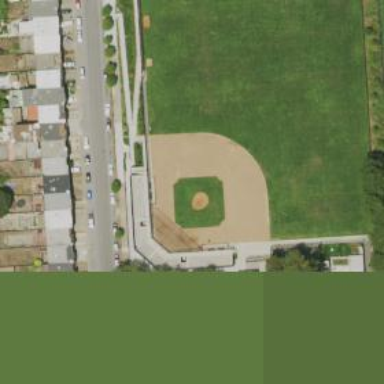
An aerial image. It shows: Compacted baseball pitch for leisure land use.